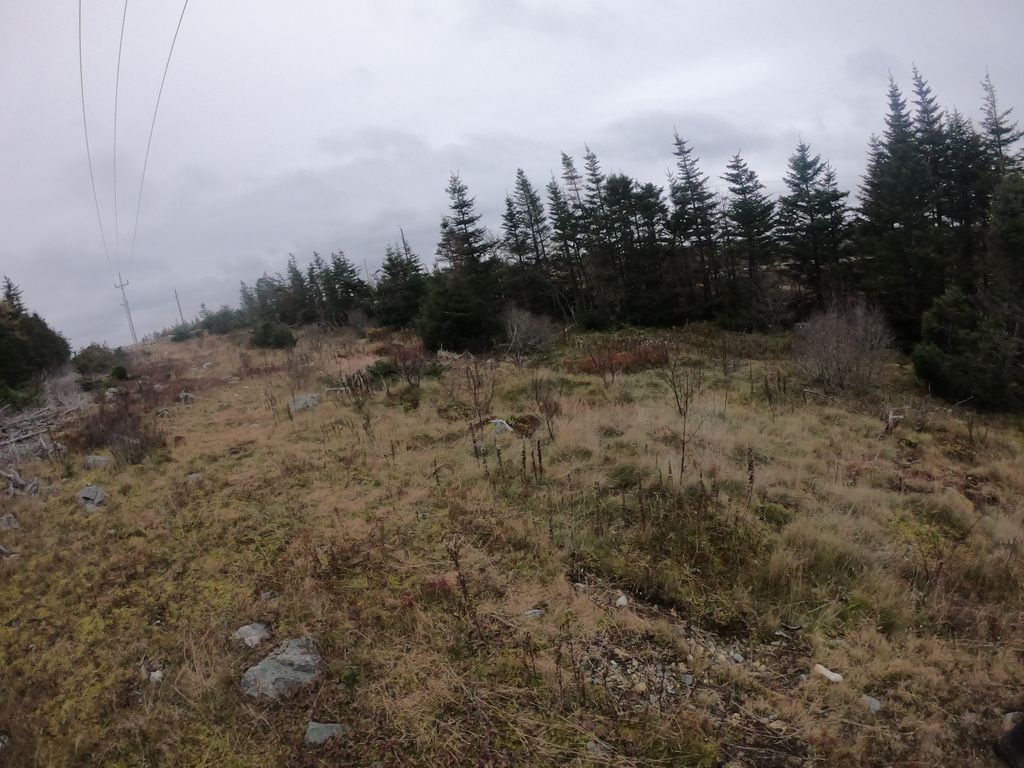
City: st_johns